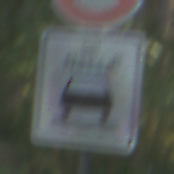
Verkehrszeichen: BeiNaesse
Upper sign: Geschwindigkeit70
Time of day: MorningAfternoon
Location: Outdoor (Nature)
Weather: Clear
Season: NotSpecified
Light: Natural